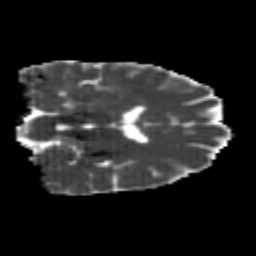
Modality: MD
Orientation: coronal
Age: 24
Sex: female
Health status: healthy
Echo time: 0.074 s